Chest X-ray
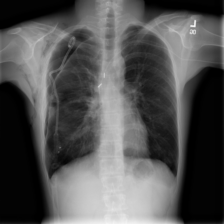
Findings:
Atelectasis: negative
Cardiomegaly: negative
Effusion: negative
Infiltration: negative
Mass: negative
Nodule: negative
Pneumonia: negative
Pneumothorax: positive
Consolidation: negative
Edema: negative
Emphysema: positive
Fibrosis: negative
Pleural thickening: negative
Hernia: negative